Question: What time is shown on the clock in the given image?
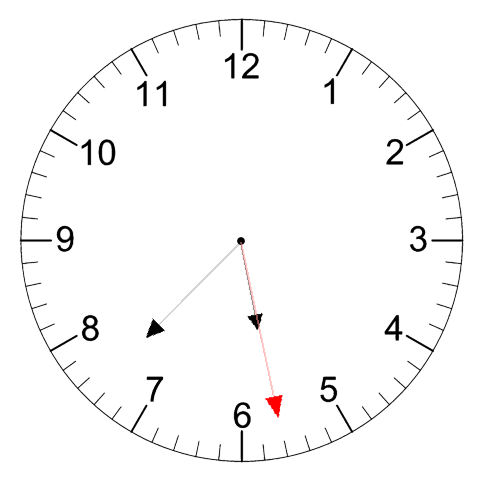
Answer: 05:37:28